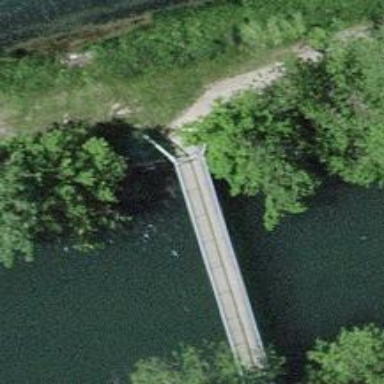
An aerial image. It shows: Footway bridge with concrete surface.